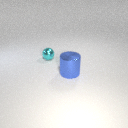
small cyan metal sphere behind large blue metal cylinder